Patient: sex F, age 37
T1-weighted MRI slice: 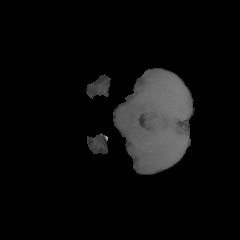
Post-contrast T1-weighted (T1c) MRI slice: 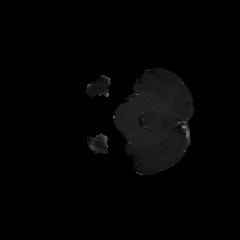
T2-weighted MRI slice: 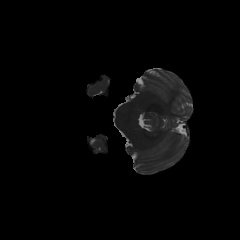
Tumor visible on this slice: no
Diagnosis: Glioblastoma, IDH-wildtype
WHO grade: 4